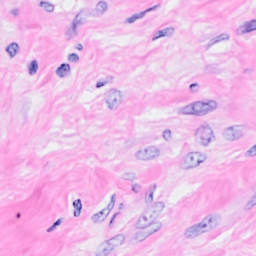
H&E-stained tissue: Breast